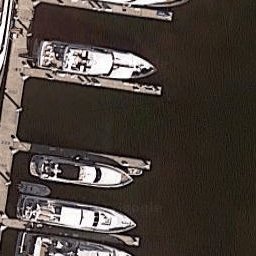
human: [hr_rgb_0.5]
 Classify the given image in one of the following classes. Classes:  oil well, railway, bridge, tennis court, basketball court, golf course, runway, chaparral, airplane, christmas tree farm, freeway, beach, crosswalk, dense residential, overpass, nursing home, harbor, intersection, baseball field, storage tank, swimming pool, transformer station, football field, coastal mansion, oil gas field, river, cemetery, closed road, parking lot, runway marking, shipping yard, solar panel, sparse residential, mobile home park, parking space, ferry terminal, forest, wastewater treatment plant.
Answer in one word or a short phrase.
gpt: harbor